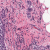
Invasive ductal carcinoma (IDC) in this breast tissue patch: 0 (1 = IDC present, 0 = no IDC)